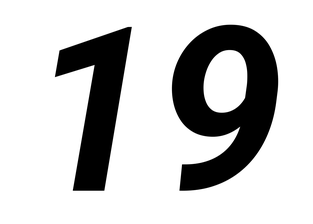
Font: Roboto-Italic_Bold_Italic